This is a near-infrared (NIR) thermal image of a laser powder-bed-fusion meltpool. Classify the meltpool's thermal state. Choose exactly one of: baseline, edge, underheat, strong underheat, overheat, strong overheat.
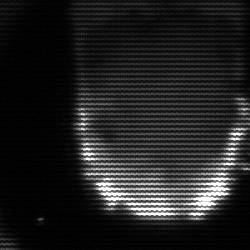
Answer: baseline